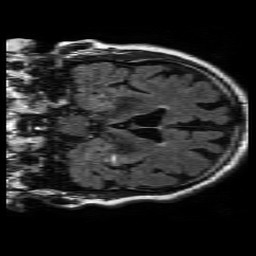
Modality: FLAIR
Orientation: coronal
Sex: male
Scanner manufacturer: philips
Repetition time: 11 s
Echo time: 0.125 s